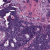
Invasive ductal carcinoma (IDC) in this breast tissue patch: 0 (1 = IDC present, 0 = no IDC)